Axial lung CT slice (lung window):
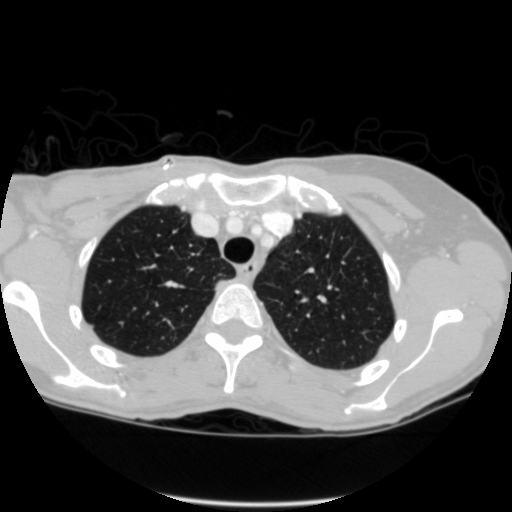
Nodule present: no